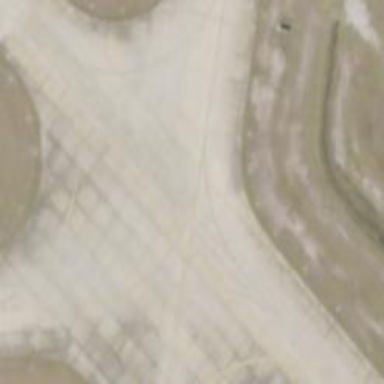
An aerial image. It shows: Image of taxiway at airport.